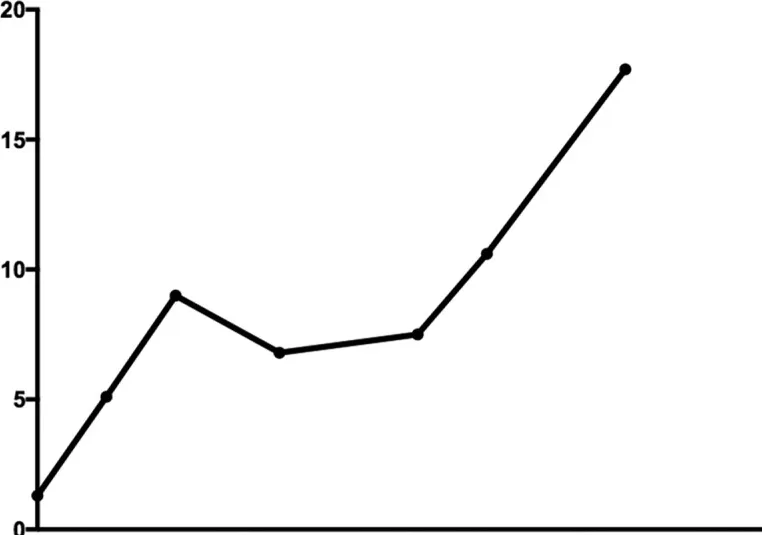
Profile of serum testosterone over time since initiation of therapy, with first presentation at 6 months.
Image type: chart (chart)